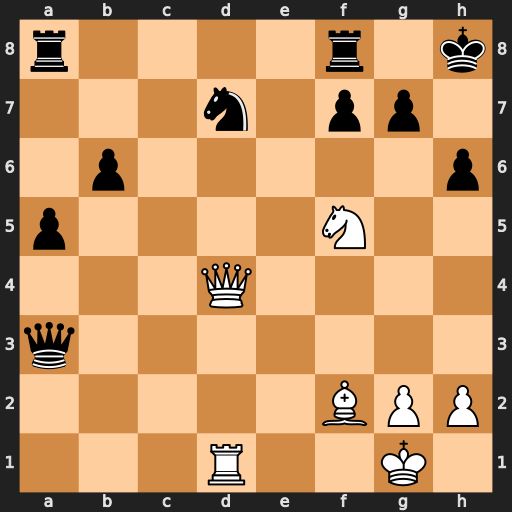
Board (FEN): r4r1k/3n1pp1/1p5p/p4N2/3Q4/q7/5BPP/3R2K1
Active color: w
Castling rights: -
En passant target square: -
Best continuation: Qxg7#